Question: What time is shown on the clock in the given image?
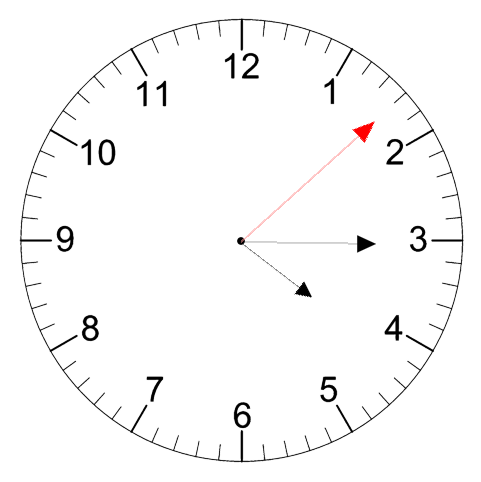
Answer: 04:15:08